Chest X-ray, PA view. Patient: 62 years old, sex M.
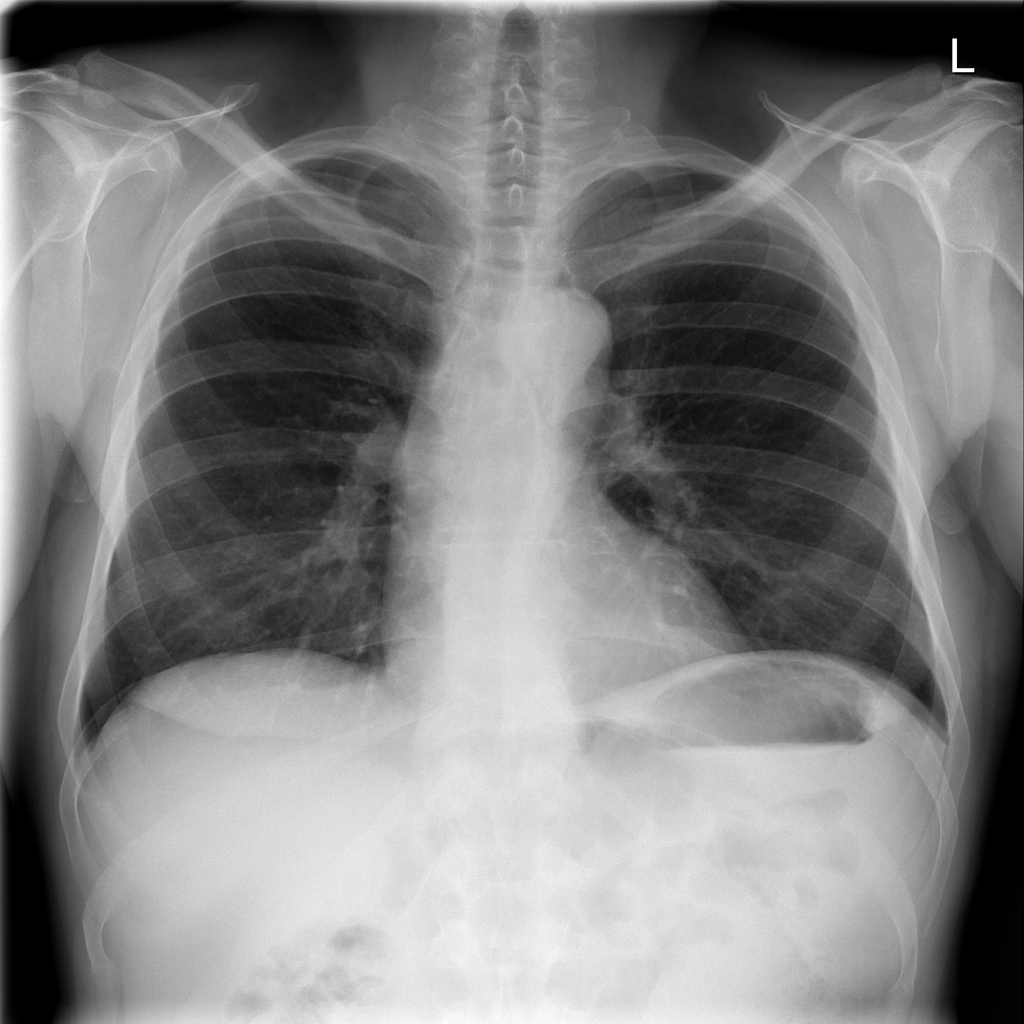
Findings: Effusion